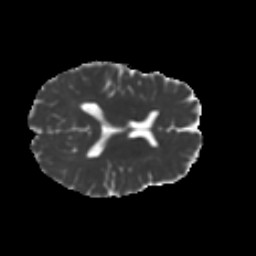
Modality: MD
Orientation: axial
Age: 50
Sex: female
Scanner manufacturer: ge
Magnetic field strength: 3 T
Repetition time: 7.8 s
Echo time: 0.0606 s